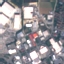
Label: Industrial